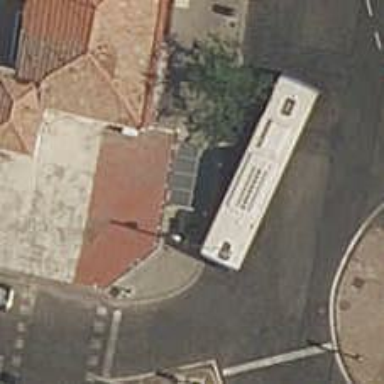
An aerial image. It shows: Bus stop with platform for public transport.